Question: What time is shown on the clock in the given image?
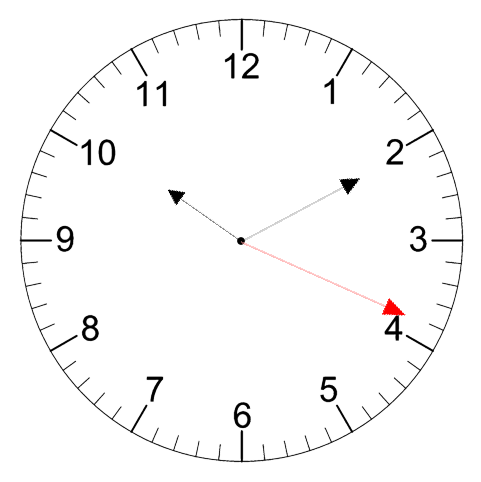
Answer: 10:10:19